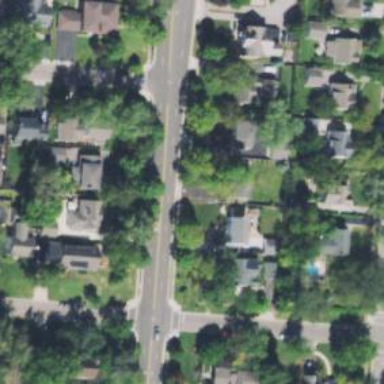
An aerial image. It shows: Residential driveway designated as service road.